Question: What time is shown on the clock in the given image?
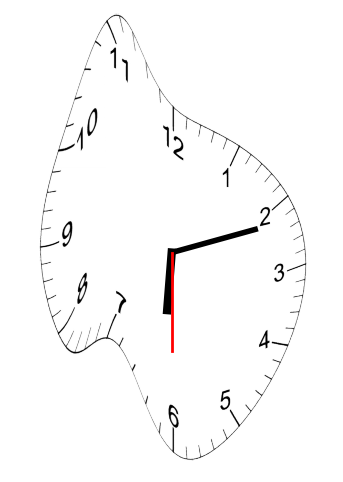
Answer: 06:11:30